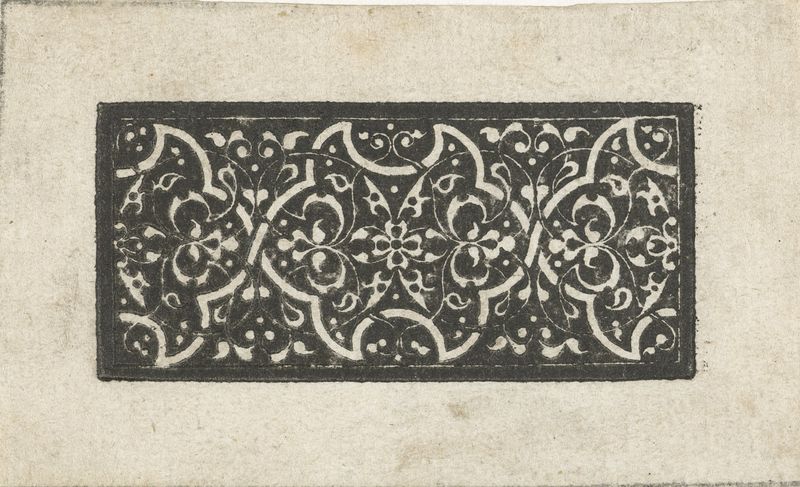
Titel: Moresken en arabesken
Künstler: Bernard Salomon
Standort: Amsterdam
Institution: Rijksmuseum
Schlagwörter: motif, frise, rectangle, arabesques, motif décoratif